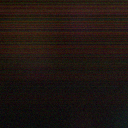
Screen state: off